Field crop: tomato
Growth stage: 1
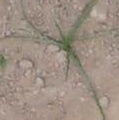
Species: cyperus